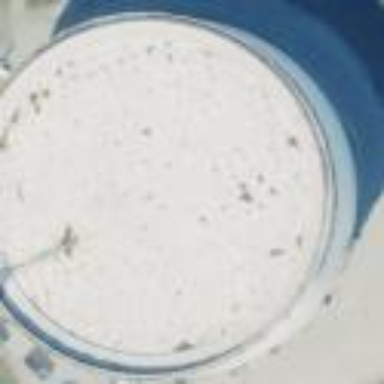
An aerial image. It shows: Storage tank that is man-made.